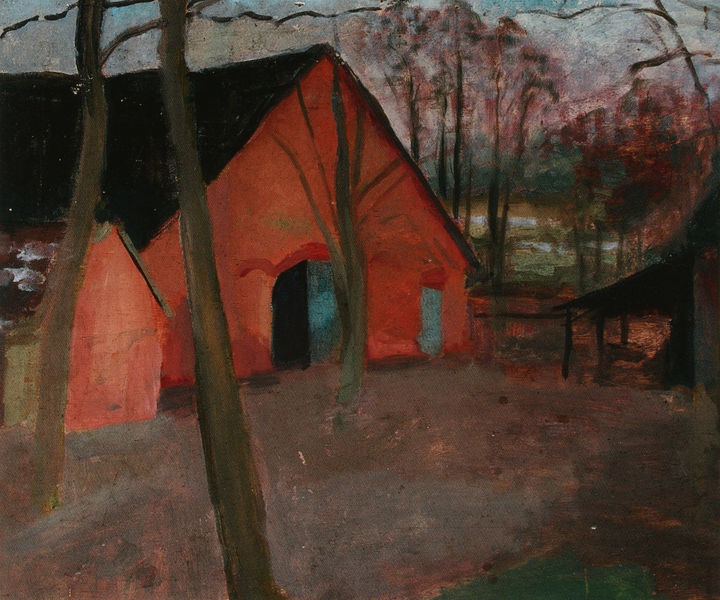
Titel: Einfaches Haus
Künstler: Clara Rilke-Westhoff
Schlagwörter: baum, himmel, wolken, bäume, grün, see, braun, schwarz, türkis, dach, haus, rot, häuser, stamm, hütte, giebel, bauernhof, herbst, hof, tor, abstrahiert, scheune, stall, kate, münter